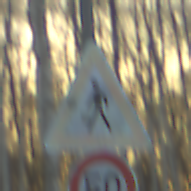
Verkehrszeichen: FussgaengerRechts
Zusatzzeichen unten: Geschwindigkeit50
Umgebung: Outdoor, Nature
Tageszeit: SunriseSunset
Wetter: Clear
Licht: Natural
Jahreszeit: Winter
Kontrast: LowContrast